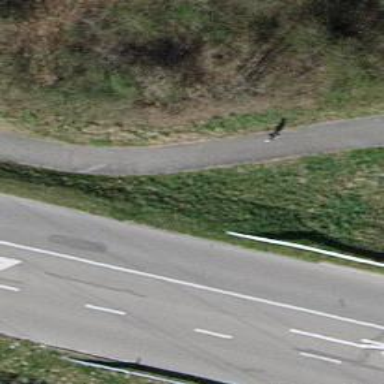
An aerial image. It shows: Cycleway.